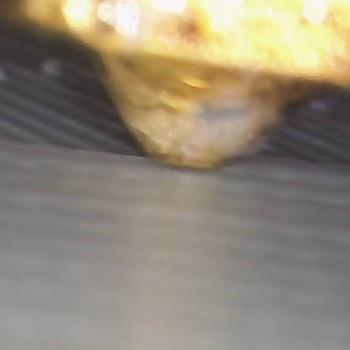
Flow rate: 162%